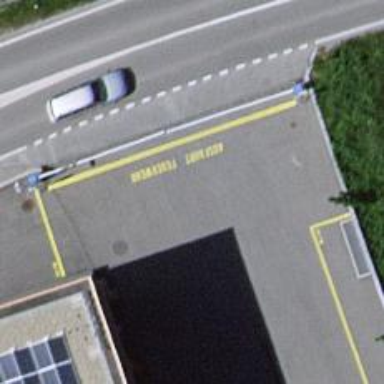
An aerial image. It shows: Lift gate barrier.